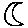
Label: moon